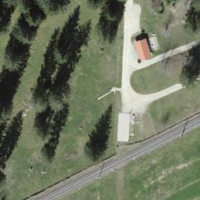
EUNIS habitat code: 44
Species observed at this site:
Turdus pilaris
Lophophanes cristatus
Corvus corone
Fringilla coelebs